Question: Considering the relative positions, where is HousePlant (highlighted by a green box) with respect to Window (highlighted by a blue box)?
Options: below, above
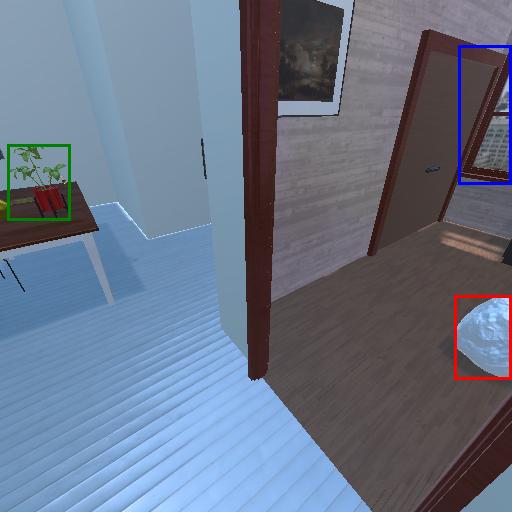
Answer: below